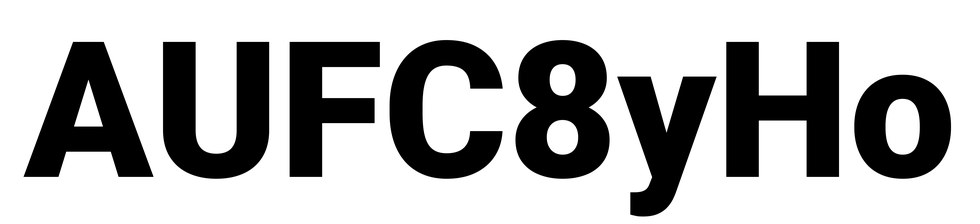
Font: Roboto_Black